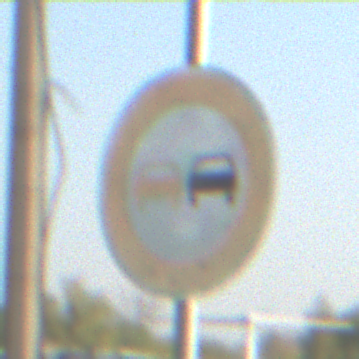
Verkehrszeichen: Ueberholverbot
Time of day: MorningAfternoon
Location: Outdoor (Special)
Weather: Clear
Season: NotSpecified
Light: Natural